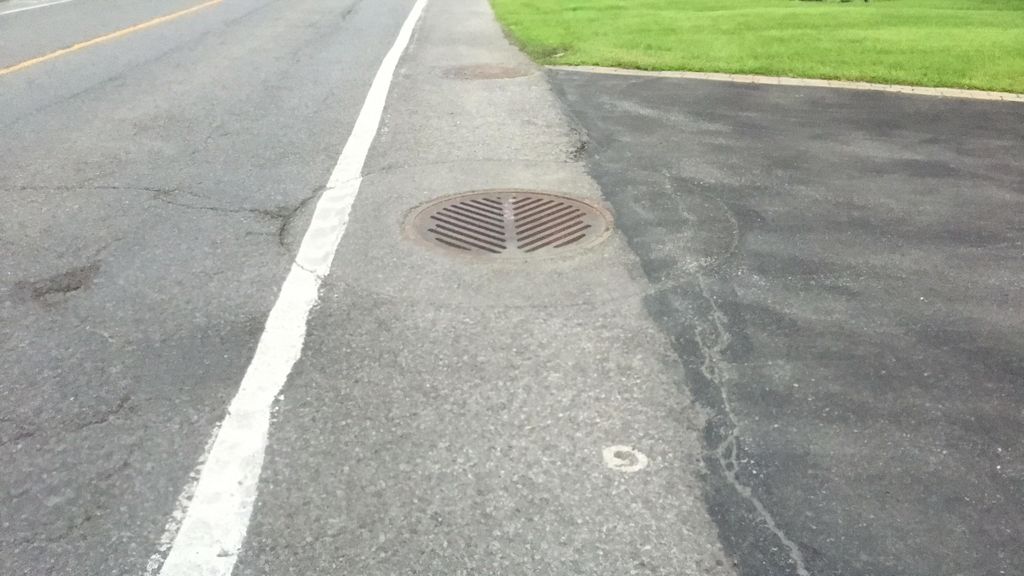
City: montreal